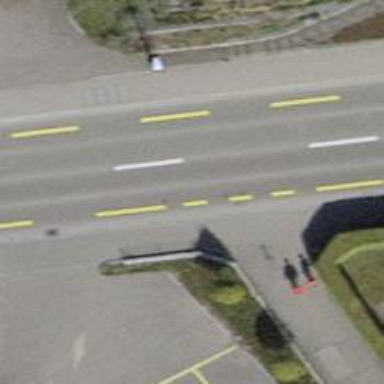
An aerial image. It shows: Secondary road with asphalt surface and designated cycle lane.